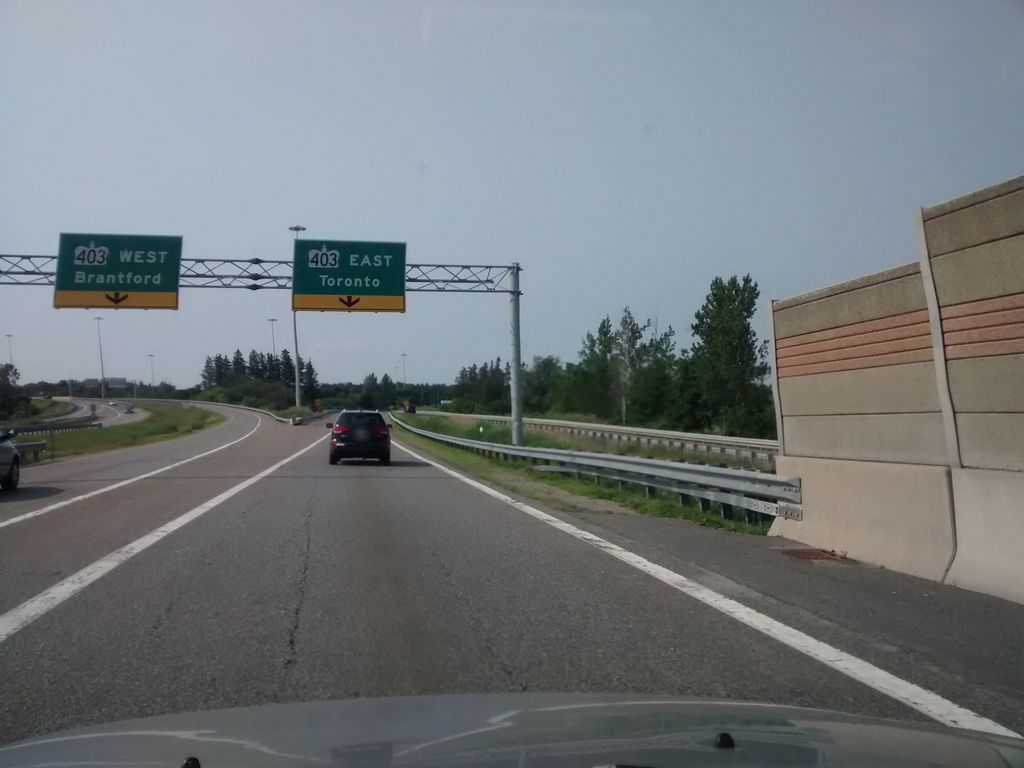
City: hamilton